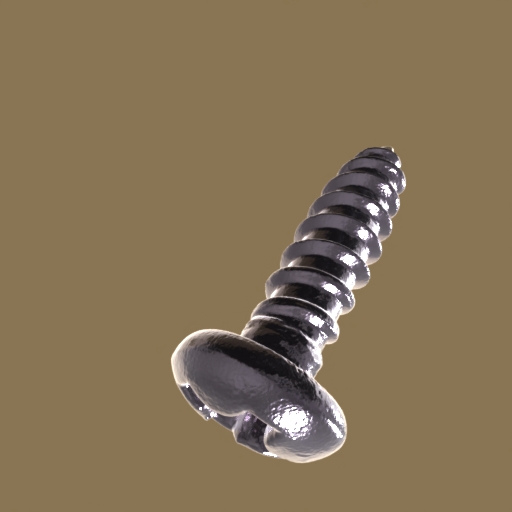
Label: screw